Question: I'm trying to get an image of a "play" icon to appear to the right of a list item I have in a LinearLayout.
'''
<?xml version="1.0" encoding="utf-8"?>
<LinearLayout xmlns:android="http://schemas.android.com/apk/res/android"
xmlns:tools="http://schemas.android.com/tools"
android:layout_width="match_parent"
android:layout_height="wrap_content"
android:orientation="horizontal"
android:padding="4dp">
<ImageView
android:id="@+id/album_image"
android:layout_width="@dimen/list_item_height"
android:layout_height="@dimen/list_item_height" />
<LinearLayout
android:id="@+id/text_container"
android:layout_width="match_parent"
android:layout_height="match_parent"
android:gravity="center_vertical"
android:orientation="vertical"
android:paddingLeft="16dp">
<TextView
android:id="@+id/artist_name"
android:layout_width="match_parent"
android:layout_height="wrap_content"
tools:text="Artist" />
<TextView
android:id="@+id/song_name"
android:layout_width="match_parent"
android:layout_height="wrap_content"
tools:text="Song Name" />
</LinearLayout>
<ImageView
android:id="@+id/play"
android:layout_width="@dimen/list_play_icon_height"
android:layout_height="@dimen/list_play_icon_height"
android:layout_gravity="center_vertical"
android:paddingRight="8dp"
android:src="@drawable/song_play" />
</LinearLayout>
'''
However, for some reason, the image appears off screen (as demonstrated in the picture below).

I'm taking a class on Mobile App Development now, so I'm not 100% familiar with every layout yet. What is causing this?
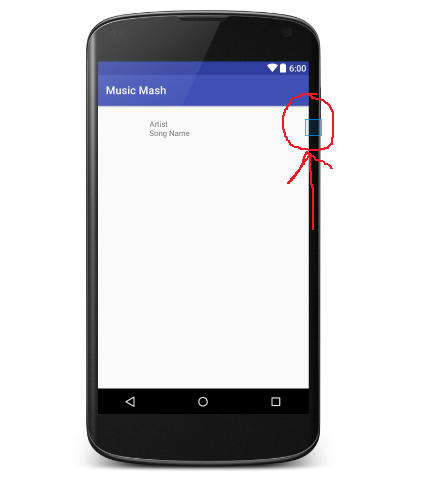
Answer: You have set width of text_container is 'match_parent'. You should set is 0dp and add layout_weigh for this element
'''
<?xml version="1.0" encoding="utf-8"?>
<LinearLayout xmlns:android="http://schemas.android.com/apk/res/android"
xmlns:tools="http://schemas.android.com/tools"
android:layout_width="match_parent"
android:layout_height="wrap_content"
android:orientation="horizontal"
android:padding="4dp">
<ImageView
android:id="@+id/album_image"
android:layout_width="@dimen/list_item_height"
android:layout_height="@dimen/list_item_height" />
<LinearLayout
android:id="@+id/text_container"
android:layout_width="0dp"
android:layout_height="match_parent"
android:layout_weight="1"
android:gravity="center_vertical"
android:orientation="vertical"
android:paddingLeft="16dp">
<TextView
android:id="@+id/artist_name"
android:layout_width="match_parent"
android:layout_height="wrap_content"
tools:text="Artist" />
<TextView
android:id="@+id/song_name"
android:layout_width="match_parent"
android:layout_height="wrap_content"
tools:text="Song Name" />
</LinearLayout>
<ImageView
android:id="@+id/play"
android:layout_width="@dimen/list_play_icon_height"
android:layout_height="@dimen/list_play_icon_height"
android:layout_gravity="center_vertical"
android:paddingRight="8dp"
android:src="@drawable/song_play" />
</LinearLayout>
'''